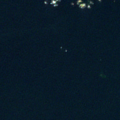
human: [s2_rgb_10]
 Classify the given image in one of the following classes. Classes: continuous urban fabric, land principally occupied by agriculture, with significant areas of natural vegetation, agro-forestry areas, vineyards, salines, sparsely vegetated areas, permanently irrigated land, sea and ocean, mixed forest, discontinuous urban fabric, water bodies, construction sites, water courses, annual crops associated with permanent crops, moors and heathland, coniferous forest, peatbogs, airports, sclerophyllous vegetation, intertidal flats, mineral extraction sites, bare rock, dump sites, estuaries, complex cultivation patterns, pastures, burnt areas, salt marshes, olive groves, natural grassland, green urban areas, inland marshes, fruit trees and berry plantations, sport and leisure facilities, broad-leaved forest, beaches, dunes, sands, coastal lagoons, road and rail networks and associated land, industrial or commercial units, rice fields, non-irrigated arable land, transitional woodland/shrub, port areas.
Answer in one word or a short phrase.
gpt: sea and ocean